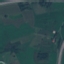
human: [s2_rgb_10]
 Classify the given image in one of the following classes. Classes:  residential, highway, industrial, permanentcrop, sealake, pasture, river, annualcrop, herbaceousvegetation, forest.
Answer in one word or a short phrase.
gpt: Pasture